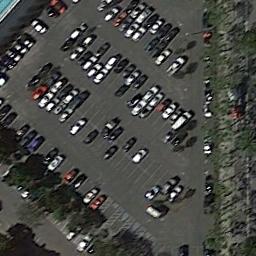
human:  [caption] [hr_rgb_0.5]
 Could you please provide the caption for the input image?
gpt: Six rows of cars were parked in the parking lot .

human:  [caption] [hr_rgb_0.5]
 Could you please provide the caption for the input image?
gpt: The parking lot is next to some trees .

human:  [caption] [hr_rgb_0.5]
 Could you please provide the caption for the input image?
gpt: The parking lot has lots of neatly arranged cars of different colors .

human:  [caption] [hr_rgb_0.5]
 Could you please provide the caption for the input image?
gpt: Many cars are in the parking lot .

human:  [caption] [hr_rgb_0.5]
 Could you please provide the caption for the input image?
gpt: There are some green trees beside the parking lot with many cars .